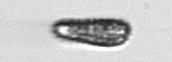
Label: Pseudochattonella_farcimen